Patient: sex F, age 54
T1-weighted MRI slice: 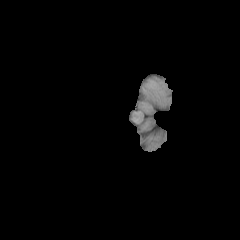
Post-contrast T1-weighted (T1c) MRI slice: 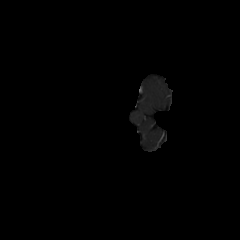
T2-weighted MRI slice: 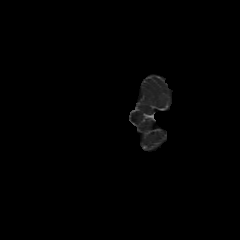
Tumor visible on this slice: no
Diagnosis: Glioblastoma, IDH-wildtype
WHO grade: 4